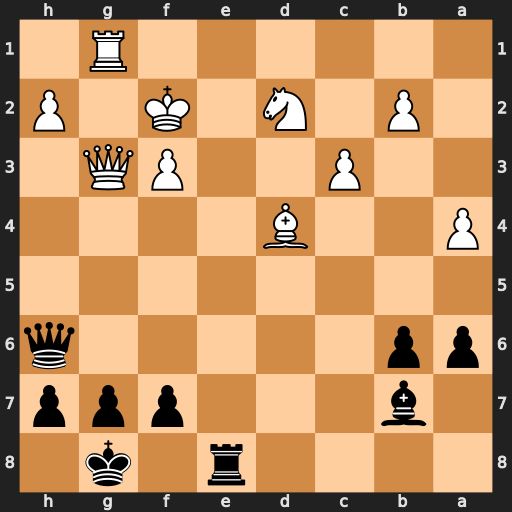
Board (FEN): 4r1k1/1b3ppp/pp5q/8/P2B4/2P2PQ1/1P1N1K1P/6R1
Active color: b
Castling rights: -
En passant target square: -
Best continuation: Qxd2+ Kf1 Qe2#